Question: I want to save AppInfo information from API into SharedPreferences. I have and like this :
APP_INFO_API.dart:
'''
Future<List> getAppInfo() async {
try {
final response = await http.get(
"${appConfig.baseApiUrl}/${appConfig.appInfoController}/getLogoClient");
final Map<String, dynamic> responseJson = json.decode(response.body);
if (responseJson["status"] == "ok") {
List appInfoList = responseJson["data"];
print('List Dynamic From API : $appInfoList ');
return appInfoList;
} else {
throw CustomError(responseJson["message"]);
}
} catch (e) {
return Future.error(e.toString());
}
}
'''
## Result JSON
'''
List Dynamic From API : [{kodeInfo: 1, namaInfo: Integrasi Operasional Outlet, keteranganInfo: Burger Klenger ERPOS Version 1.2, fileInfo: img-1.png, logoInfo: logo-1.png, loginBackgroundInfo: bfront-1.png, loginLeftInfo: bleft-1.png, loginSupportInfo: bsupport-1.png, createBy: , createTime: 0000-00-00 00:00:00, updateBy: hambaallah, updateTime: 2020-02-09 06:32:57}]
'''
I already read the documentation about type data that can be store in 'SharedPreferences', and I found can be store as 'List[String]'. The problem is return of above is 'List[dynamic]', It's possible convert from 'List[dynamic]' to 'List[String]', so i can add it to 'SharedPreferences' ?
# My Experiment
I follow This <URL> and try to implement it.
I create 'GlobalProvider' To Store Value From API.
'''
class GlobalProvider extends ChangeNotifier {
static const _APP_INFO_LIST123 = "appInfoList123";
GlobalProvider() {
syncDataWithProvider();
}
List<AppInfoModel> appInfoList123 = [];
Future updateSharedPreferencesAppInfo123(List<dynamic> value) async {
List<String> myAppInfoList123 = value.map((e) => json.encode(e)).toList();
SharedPreferences prefs = await SharedPreferences.getInstance();
final result =
await prefs.setStringList(_APP_INFO_LIST123, myAppInfoList123);
print('result from updateSP $result');
print('Myappinfolist123 : $myAppInfoList123');
}
Future syncDataWithProvider() async {
SharedPreferences prefs = await SharedPreferences.getInstance();
var result = prefs.getStringList(_APP_INFO_LIST123);
print('The Result is $result');
if (result != null) {
appInfoList123 = result
.map<AppInfoModel>((e) => AppInfoModel.fromJson(json.decode(e)))
.toList();
}
print('Hore $appInfoList123');
notifyListeners();
}
}
'''
Then, when I access it like this :
## SplashScreen.dart
'''
class _SplashScreenState extends State<SplashScreen> {
GlobalProvider globalProvider;
@override
void didChangeDependencies() {
super.didChangeDependencies();
globalProvider = Provider.of<GlobalProvider>(context);
testing(globalProvider);
}
testing(GlobalProvider gp) async {
final appInfoList = appInfoApi.getAppInfo();
final result = await appInfoList;
print('Hello List Dynamic From didChangeDependecies : $result');
return await gp.updateSharedPreferencesAppInfo123(result);
}
@override
Widget build(BuildContext context) {
return Scaffold(
body: Center(child: Text(globalProvider.appInfoList123[0].fileInfo)), <!!! IN HERE
);
}
}
'''
But i got this error
## Error

'''
I/flutter (26131): --+ EXCEPTION CAUGHT BY WIDGETS LIBRARY +-----------------------------------------------------------
I/flutter (26131): The following RangeError was thrown building SplashScreen(dirty, dependencies:
I/flutter (26131): [_DefaultInheritedProviderScope<GlobalProvider>], state: _SplashScreenState#a10e3):
I/flutter (26131): RangeError (index): Invalid value: Valid value range is empty: 0
I/flutter (26131):
I/flutter (26131): The relevant error-causing widget was:
I/flutter (26131): SplashScreen
lib\main.dart:42
I/flutter (26131):
I/flutter (26131): When the exception was thrown, this was the stack:
I/flutter (26131): #0 List.[] (dart:core-patch/growable_array.dart:146:60)
I/flutter (26131): #1 _SplashScreenState.build
package:klenger_burger_app/screens/splash_screen.dart:88
I/flutter (26131): #2 StatefulElement.build
package:flutter/.../widgets/framework.dart:4590
I/flutter (26131): #3 ComponentElement.performRebuild
package:flutter/.../widgets/framework.dart:4478
I/flutter (26131): #4 StatefulElement.performRebuild
package:flutter/.../widgets/framework.dart:4646
I/flutter (26131): #5 Element.rebuild
package:flutter/.../widgets/framework.dart:4202
I/flutter (26131): #6 ComponentElement._firstBuild
package:flutter/.../widgets/framework.dart:4461
I/flutter (26131): #7 StatefulElement._firstBuild
package:flutter/.../widgets/framework.dart:4637
I/flutter (26131): #8 ComponentElement.mount
package:flutter/.../widgets/framework.dart:4456
I/flutter (26131): ... Normal element mounting (115 frames)
I/flutter (26131): #123 Element.inflateWidget
package:flutter/.../widgets/framework.dart:3430
I/flutter (26131): #124 MultiChildRenderObjectElement.mount
package:flutter/.../widgets/framework.dart:5857
I/flutter (26131): ... Normal element mounting (253 frames)
I/flutter (26131): #377 Element.inflateWidget
package:flutter/.../widgets/framework.dart:3430
I/flutter (26131): #378 Element.updateChild
package:flutter/.../widgets/framework.dart:3198
I/flutter (26131): #379 ComponentElement.performRebuild
package:flutter/.../widgets/framework.dart:4498
I/flutter (26131): #380 _InheritedProviderScopeMixin.performRebuild
package:provider/src/inherited_provider.dart:220
I/flutter (26131): #381 Element.rebuild
package:flutter/.../widgets/framework.dart:4202
I/flutter (26131): #382 ComponentElement._firstBuild
package:flutter/.../widgets/framework.dart:4461
I/flutter (26131): #383 ComponentElement.mount
package:flutter/.../widgets/framework.dart:4456
I/flutter (26131): ... Normal element mounting (7 frames)
I/flutter (26131): #390 SingleChildWidgetElementMixin.mount
package:nested/nested.dart:223
I/flutter (26131): ... Normal element mounting (7 frames)
I/flutter (26131): #397 _NestedHookElement.mount
package:nested/nested.dart:188
I/flutter (26131): ... Normal element mounting (7 frames)
I/flutter (26131): #404 SingleChildWidgetElementMixin.mount
package:nested/nested.dart:223
I/flutter (26131): #405 Element.inflateWidget
package:flutter/.../widgets/framework.dart:3430
I/flutter (26131): #406 Element.updateChild
package:flutter/.../widgets/framework.dart:3198
I/flutter (26131): #407 RenderObjectToWidgetElement._rebuild
package:flutter/.../widgets/binding.dart:1142
I/flutter (26131): #408 RenderObjectToWidgetElement.mount
package:flutter/.../widgets/binding.dart:1113
I/flutter (26131): #409 RenderObjectToWidgetAdapter.attachToRenderTree.<anonymous closure>
package:flutter/.../widgets/binding.dart:1055
I/flutter (26131): #410 BuildOwner.buildScope
package:flutter/.../widgets/framework.dart:2591
I/flutter (26131): #411 RenderObjectToWidgetAdapter.attachToRenderTree
package:flutter/.../widgets/binding.dart:1054
I/flutter (26131): #412 WidgetsBinding.attachRootWidget
package:flutter/.../widgets/binding.dart:935
I/flutter (26131): #413 WidgetsBinding.scheduleAttachRootWidget.<anonymous closure>
package:flutter/.../widgets/binding.dart:917
I/flutter (26131): (elided 11 frames from class _RawReceivePortImpl, class _Timer, dart:async, and dart:async-patch)
I/flutter (26131):
I/flutter (26131): ----------------------------------------------------------------------------------------------------
'''
Any recommendation how can i adding 'List[dynamic]' into 'SharedPreferences' ?
### If you need My Model
'''
class AppInfoModel {
String kodeInfo;
String namaInfo;
String keteranganInfo;
String fileInfo;
String logoInfo;
String loginBackgroundInfo;
String loginLeftInfo;
String loginSupportInfo;
String createBy;
String createTime;
String updateBy;
DateTime updateTime;
AppInfoModel({
this.kodeInfo,
this.namaInfo,
this.keteranganInfo,
this.fileInfo,
this.logoInfo,
this.loginBackgroundInfo,
this.loginLeftInfo,
this.loginSupportInfo,
this.createBy,
this.createTime,
this.updateBy,
this.updateTime,
});
factory AppInfoModel.fromJson(Map<String, dynamic> json) => AppInfoModel(
kodeInfo: json["kodeInfo"] == null ? '' : json["kodeInfo"],
namaInfo: json["namaInfo"] == null ? '' : json["namaInfo"],
keteranganInfo:
json["keteranganInfo"] == null ? '' : json["keteranganInfo"],
fileInfo: json["fileInfo"] == null ? '' : json["fileInfo"],
logoInfo: json["logoInfo"] == null ? '' : json["logoInfo"],
loginBackgroundInfo: json["loginBackgroundInfo"] == null
? ''
: json["loginBackgroundInfo"],
loginLeftInfo:
json["loginLeftInfo"] == null ? '' : json["loginLeftInfo"],
loginSupportInfo:
json["loginSupportInfo"] == null ? '' : json["loginSupportInfo"],
createBy: json["createBy"] == null ? '' : json["createBy"],
createTime: json["createTime"] == null ? '' : json["createTime"],
updateBy: json["updateBy"] == null ? '' : json["updateBy"],
updateTime: DateTime.parse(json["updateTime"]) == null
? ''
: DateTime.parse(json["updateTime"]),
);
Map toJson() => {
'kodeInfo': this.kodeInfo,
'namaInfo': this.namaInfo,
'keteranganInfo': this.keteranganInfo,
'fileInfo': this.fileInfo,
'logoInfo': this.logoInfo,
'loginBackgroundInfo': this.loginBackgroundInfo,
'loginLeftInfo': this.loginLeftInfo,
'loginSupportInfo': this.loginSupportInfo,
'createBy': this.createBy,
'createTime': this.createTime,
'updateBy': this.updateBy,
'updateTime': this.updateTime,
};
}
final appInfoModel = AppInfoModel();
'''
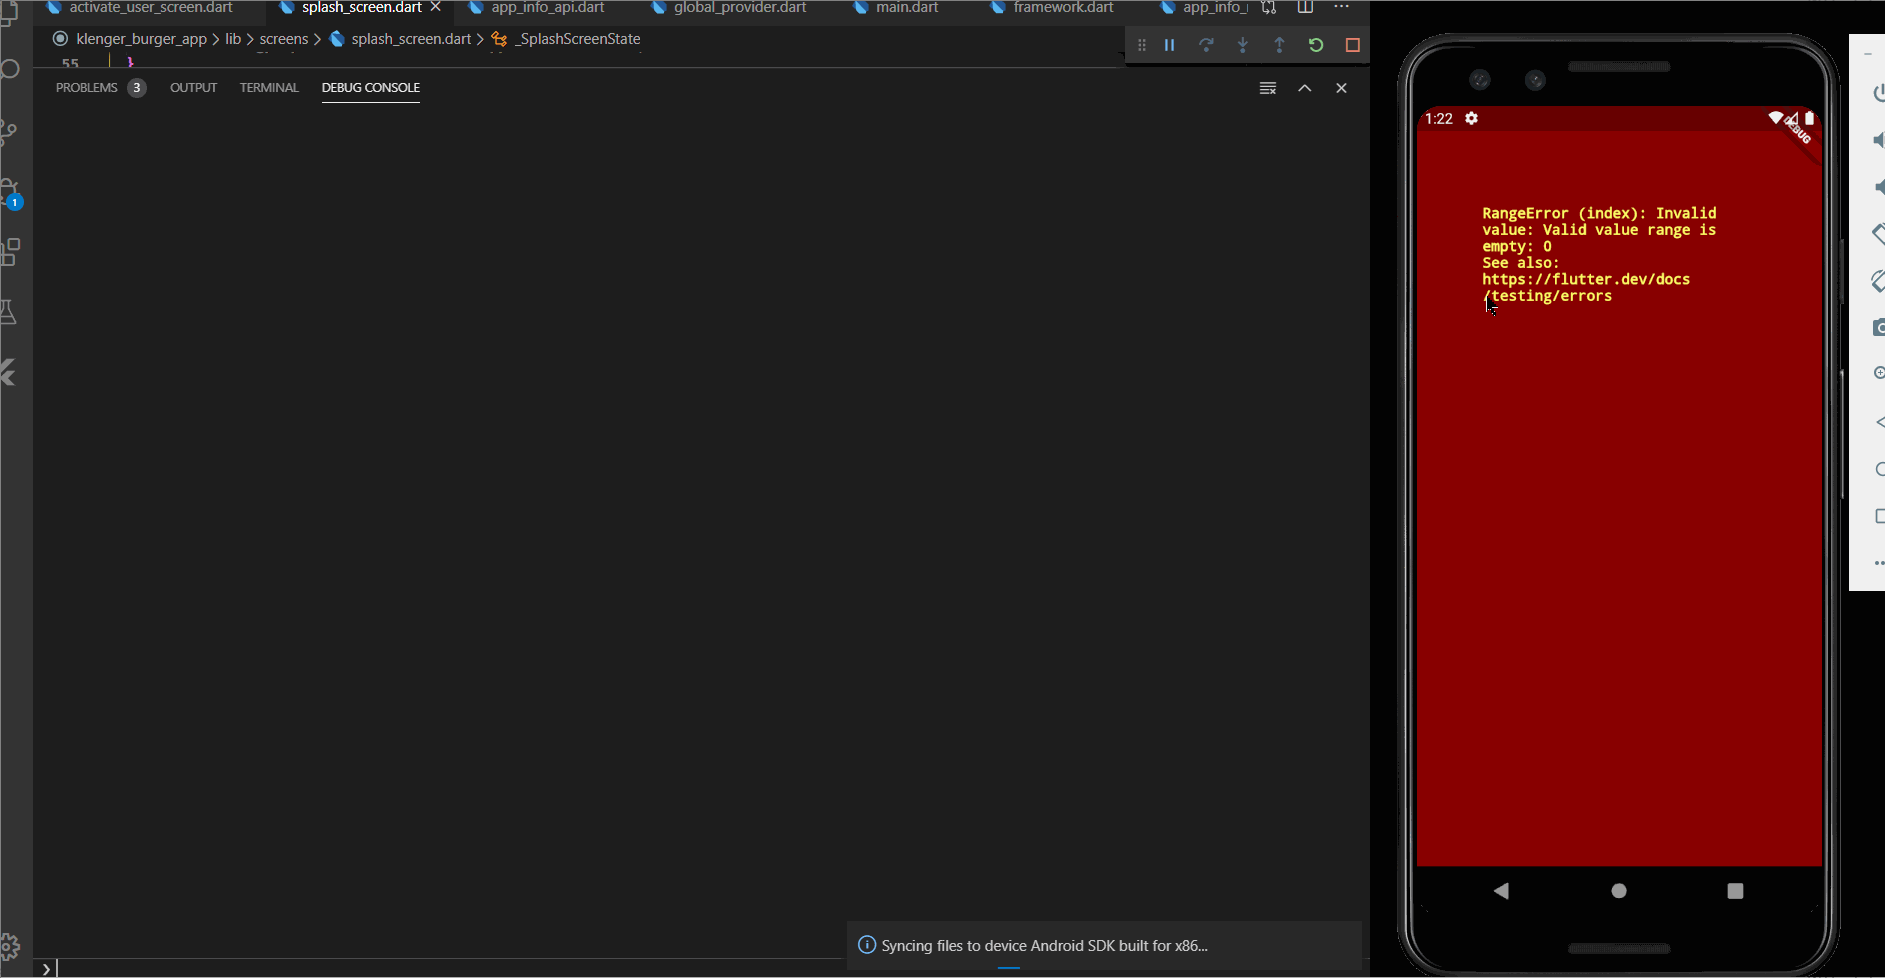
Answer: You did made a mistake. You need to use <URL> or something else to wait while the data is reading. Because 'syncDataWithProvider' is asynchronous call. Which means it will not block current thread while execution is completed.
'''
class GlobalProvider extends ChangeNotifier {
static const _APP_INFO_LIST123 = "appInfoList123";
GlobalProvider() {
future = syncDataWithProvider();
}
List<AppInfoModel> appInfoList123 = [];
Future future;
Fure updateSharedPreferencesAppInfo123(List<dynamic> value) async {
List<String> myAppInfoList123 = value.map((e) => json.encode(e)).toList();
SharedPreferences prefs = await SharedPreferences.getInstance();
final result = await prefs.setStringList(_APP_INFO_LIST123, myAppInfoList123);
print('result from updateSP $result');
print('Myappinfolist123 : $myAppInfoList123');
}
Future syncDataWithProvider() async {
SharedPreferences prefs = await SharedPreferences.getInstance();
var result = prefs.getStringList(_APP_INFO_LIST123);
print('The Result is $result');
if (result != null) {
appInfoList123 = result
.map<AppInfoModel>((e) => AppInfoModel.fromJson(json.decode(e)))
.toList();
}
print('Hore $appInfoList123');
notifyListeners();
}
}
'''
And your view.dart
'''
return FutureBuilder(
future: globalProvider.future,
builder: (context, snapshot) {
if (!snapshot.hasData) {
return Text('Loading...');
}
return Scaffold(
body: Center(
child: Text(globalProvider.appInfoList123[0].fileInfo),
),
)
}
);
'''